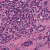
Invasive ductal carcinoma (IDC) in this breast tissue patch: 1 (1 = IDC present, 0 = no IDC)